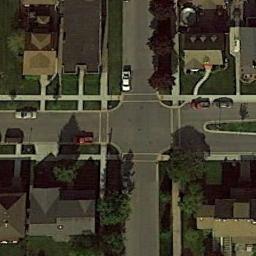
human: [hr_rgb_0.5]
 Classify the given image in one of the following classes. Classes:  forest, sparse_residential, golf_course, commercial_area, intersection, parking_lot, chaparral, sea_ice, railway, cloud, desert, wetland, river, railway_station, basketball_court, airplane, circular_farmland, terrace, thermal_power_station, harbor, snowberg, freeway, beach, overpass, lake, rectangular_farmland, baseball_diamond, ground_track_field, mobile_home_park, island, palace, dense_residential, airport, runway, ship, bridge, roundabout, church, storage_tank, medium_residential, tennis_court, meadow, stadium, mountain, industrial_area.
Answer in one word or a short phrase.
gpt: intersection